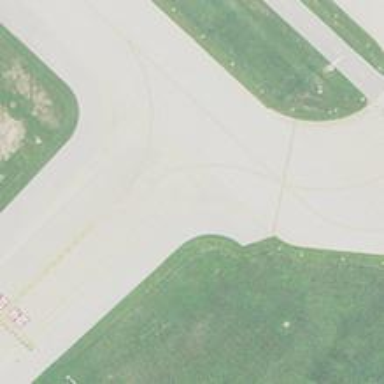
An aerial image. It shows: View of taxiway at the airport.